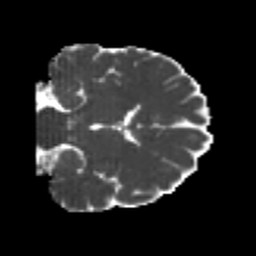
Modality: MD
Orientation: coronal
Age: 25
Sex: male
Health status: healthy
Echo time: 0.074 s